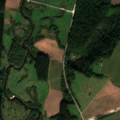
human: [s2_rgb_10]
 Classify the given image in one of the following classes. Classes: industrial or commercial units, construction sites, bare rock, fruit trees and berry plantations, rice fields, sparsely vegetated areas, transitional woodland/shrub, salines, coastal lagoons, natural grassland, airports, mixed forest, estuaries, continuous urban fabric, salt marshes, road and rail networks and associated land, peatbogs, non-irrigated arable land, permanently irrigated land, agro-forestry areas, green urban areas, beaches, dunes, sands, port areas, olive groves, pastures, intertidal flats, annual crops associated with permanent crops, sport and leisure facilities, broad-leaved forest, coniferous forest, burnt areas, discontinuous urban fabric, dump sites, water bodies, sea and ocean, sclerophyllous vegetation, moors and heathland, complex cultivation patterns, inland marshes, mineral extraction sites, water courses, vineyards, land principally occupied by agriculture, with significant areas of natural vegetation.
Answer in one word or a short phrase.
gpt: non-irrigated arable land, pastures, complex cultivation patterns, land principally occupied by agriculture, with significant areas of natural vegetation, broad-leaved forest, coniferous forest